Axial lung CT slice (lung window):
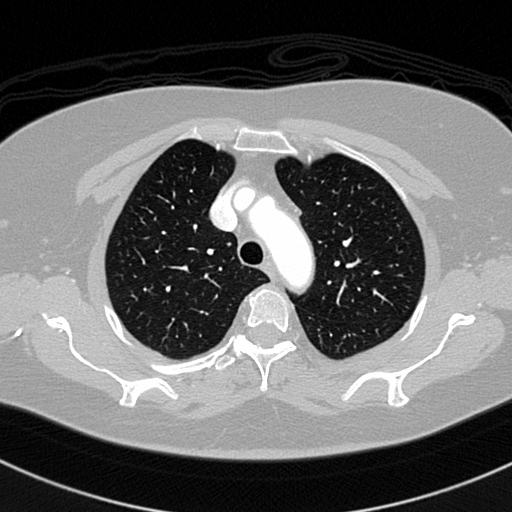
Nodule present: no